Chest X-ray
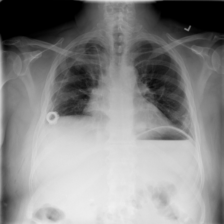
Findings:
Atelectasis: negative
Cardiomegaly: negative
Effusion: negative
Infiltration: negative
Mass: positive
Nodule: negative
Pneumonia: negative
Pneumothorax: negative
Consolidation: negative
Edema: negative
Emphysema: negative
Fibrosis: negative
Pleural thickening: negative
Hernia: negative